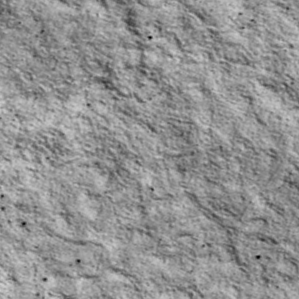
Label: non_frost